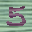
Label: 5